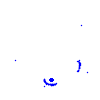
Particle: proton